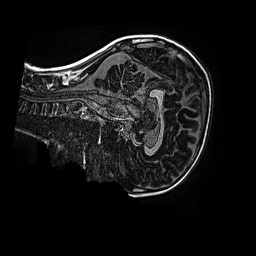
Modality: MP2RAGE
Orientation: sagittal
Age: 10
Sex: male
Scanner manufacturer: siemens
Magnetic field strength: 3 T
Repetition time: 4 s
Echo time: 0.00299 s